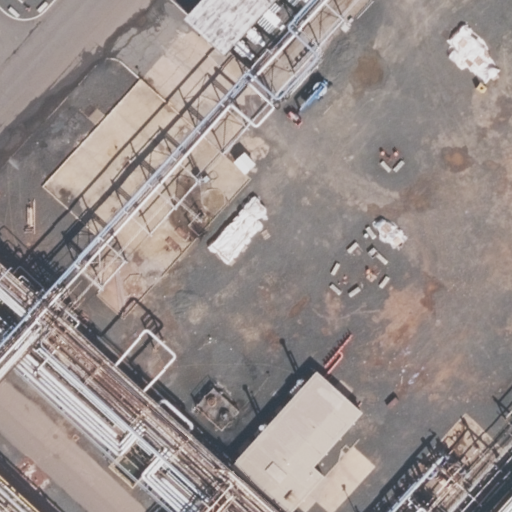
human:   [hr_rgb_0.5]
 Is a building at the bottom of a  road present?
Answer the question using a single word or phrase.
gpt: no

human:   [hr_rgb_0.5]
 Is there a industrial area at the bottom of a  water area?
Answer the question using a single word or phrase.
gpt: no

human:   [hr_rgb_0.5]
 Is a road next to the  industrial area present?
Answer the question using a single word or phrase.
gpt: yes

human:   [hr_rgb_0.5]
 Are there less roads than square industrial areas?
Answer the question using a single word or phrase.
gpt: no

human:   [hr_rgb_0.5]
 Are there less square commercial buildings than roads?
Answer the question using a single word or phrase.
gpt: yes

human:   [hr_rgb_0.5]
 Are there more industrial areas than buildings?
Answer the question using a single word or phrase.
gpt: yes

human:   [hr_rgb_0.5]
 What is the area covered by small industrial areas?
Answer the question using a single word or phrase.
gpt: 0m2

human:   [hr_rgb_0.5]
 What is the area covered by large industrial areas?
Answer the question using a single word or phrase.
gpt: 10583m2

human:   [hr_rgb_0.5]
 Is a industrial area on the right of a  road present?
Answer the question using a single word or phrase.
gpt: yes

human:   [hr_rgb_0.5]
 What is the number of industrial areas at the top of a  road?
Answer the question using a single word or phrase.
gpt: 0

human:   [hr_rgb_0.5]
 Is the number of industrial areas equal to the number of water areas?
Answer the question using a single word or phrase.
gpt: no

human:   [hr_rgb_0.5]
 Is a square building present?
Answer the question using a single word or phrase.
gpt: no

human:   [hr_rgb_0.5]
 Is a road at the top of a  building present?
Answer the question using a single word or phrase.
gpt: no

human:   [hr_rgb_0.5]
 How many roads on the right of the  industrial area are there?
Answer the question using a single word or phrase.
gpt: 0

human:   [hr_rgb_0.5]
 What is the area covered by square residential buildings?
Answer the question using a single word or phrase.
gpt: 0m2

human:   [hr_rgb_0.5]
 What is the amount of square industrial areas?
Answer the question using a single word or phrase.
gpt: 0

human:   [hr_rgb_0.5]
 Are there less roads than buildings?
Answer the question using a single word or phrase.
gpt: no

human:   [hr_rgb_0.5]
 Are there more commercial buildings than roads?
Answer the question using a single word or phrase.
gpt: no

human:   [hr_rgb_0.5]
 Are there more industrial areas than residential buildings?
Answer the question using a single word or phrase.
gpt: yes

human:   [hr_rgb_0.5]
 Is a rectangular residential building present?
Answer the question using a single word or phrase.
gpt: no

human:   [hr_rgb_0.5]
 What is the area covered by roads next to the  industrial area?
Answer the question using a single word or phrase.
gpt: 0m2

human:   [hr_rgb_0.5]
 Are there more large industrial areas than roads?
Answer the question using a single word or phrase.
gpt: no

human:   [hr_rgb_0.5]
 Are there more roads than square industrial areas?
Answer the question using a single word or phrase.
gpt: yes

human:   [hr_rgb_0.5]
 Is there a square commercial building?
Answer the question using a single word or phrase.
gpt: no

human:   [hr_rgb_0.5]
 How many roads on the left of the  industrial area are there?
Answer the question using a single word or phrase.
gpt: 3

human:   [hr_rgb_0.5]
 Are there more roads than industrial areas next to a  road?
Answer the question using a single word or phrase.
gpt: yes

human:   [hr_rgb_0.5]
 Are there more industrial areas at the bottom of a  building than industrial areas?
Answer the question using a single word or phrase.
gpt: no

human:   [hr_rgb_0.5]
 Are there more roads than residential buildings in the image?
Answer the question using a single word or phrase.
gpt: yes

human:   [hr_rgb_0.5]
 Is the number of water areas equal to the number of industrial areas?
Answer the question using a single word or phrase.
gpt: no

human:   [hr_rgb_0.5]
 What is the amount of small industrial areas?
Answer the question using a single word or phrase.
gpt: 0

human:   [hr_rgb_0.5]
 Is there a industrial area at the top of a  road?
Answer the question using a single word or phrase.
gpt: no

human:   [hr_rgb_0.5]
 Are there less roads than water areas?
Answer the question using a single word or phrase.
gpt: no

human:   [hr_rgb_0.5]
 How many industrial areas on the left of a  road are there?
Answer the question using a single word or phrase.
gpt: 0

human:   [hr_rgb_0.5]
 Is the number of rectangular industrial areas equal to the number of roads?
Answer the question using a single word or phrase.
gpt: no

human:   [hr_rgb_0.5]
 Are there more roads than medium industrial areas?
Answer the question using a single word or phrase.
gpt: yes

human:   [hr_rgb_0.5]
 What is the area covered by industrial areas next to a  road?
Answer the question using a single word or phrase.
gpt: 10583m2